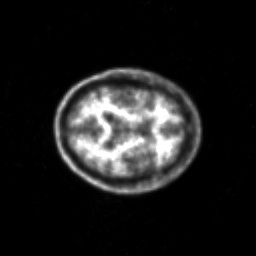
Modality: PET
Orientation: axial
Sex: female
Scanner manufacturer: siemens